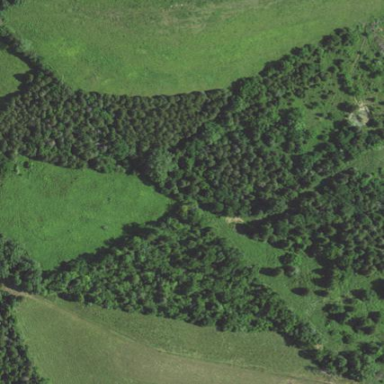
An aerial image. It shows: Beautiful meadow.